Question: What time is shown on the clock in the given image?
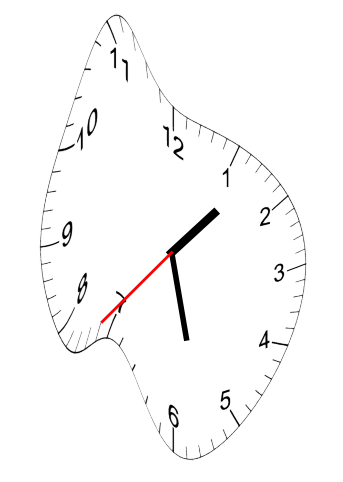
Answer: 01:27:37